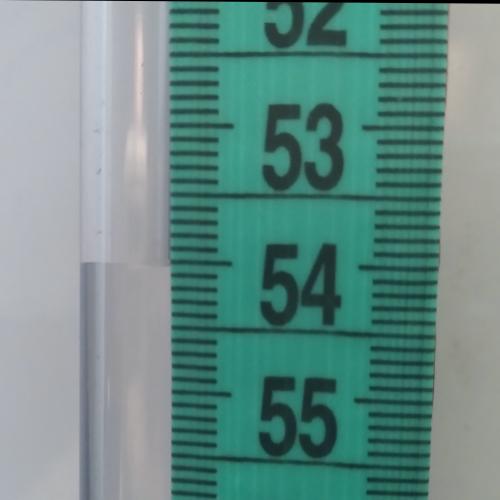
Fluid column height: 54.0 cm